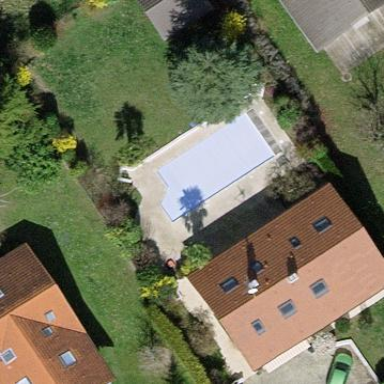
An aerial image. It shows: Swimming pool located in leisure land.